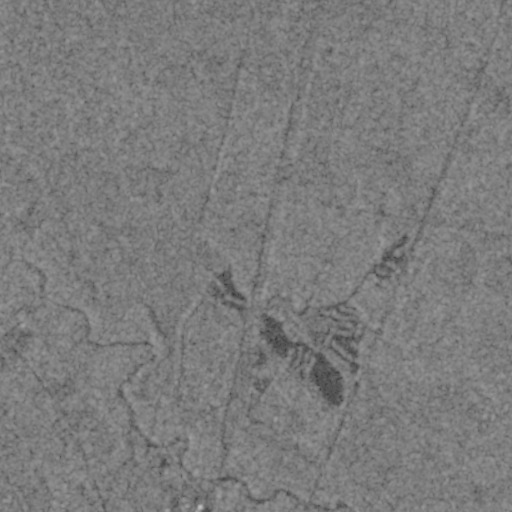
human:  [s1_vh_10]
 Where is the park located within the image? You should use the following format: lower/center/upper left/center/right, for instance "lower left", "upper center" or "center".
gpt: The park is located in the lower center of the image.
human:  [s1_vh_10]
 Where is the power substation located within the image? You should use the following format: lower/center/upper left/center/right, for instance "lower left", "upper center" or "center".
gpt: The power substation is located in the lower center of the image.
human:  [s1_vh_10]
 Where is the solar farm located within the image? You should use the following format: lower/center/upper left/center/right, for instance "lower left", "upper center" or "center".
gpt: The solar farm is located in the lower left of the image.
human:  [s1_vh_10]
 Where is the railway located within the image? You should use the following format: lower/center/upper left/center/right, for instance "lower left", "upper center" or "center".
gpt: The railway is located in the lower left of the image.
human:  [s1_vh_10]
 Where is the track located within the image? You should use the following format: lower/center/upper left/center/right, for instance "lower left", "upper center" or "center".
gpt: There is no track in the image.

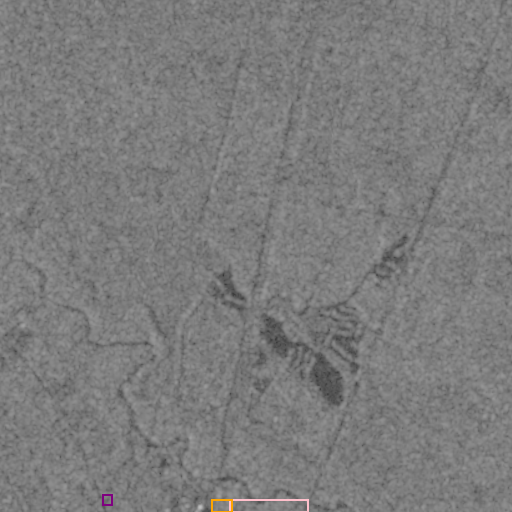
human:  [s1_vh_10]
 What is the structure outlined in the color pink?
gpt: The structure outlined in pink is a park.
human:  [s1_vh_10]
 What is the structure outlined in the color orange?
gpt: The structure outlined in orange is a power substation.
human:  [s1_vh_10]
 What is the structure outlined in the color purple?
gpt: The structure outlined in purple is a solar farm.
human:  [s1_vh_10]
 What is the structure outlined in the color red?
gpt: There is no red outline.